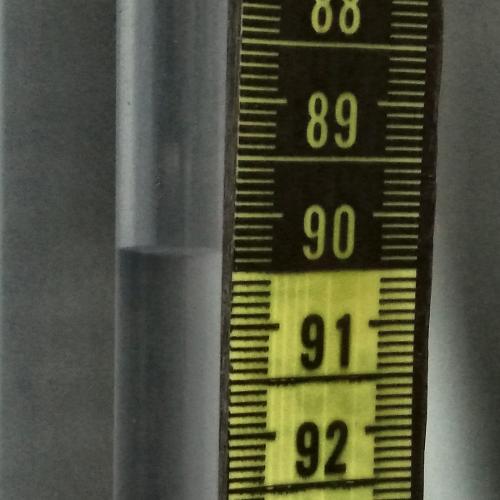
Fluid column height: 90.3 cm